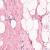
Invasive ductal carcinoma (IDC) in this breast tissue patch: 0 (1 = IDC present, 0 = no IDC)